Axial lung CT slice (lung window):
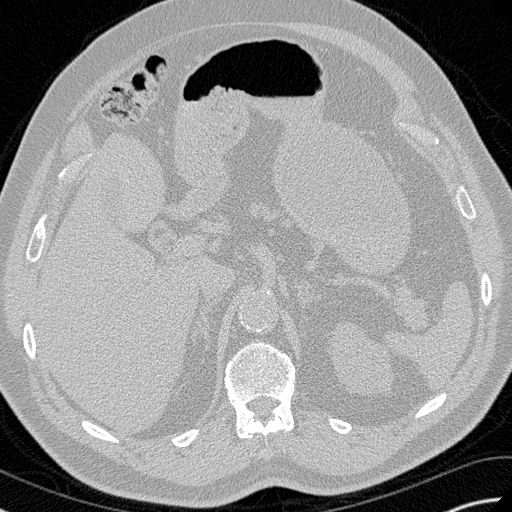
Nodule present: no